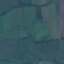
Label: Pasture